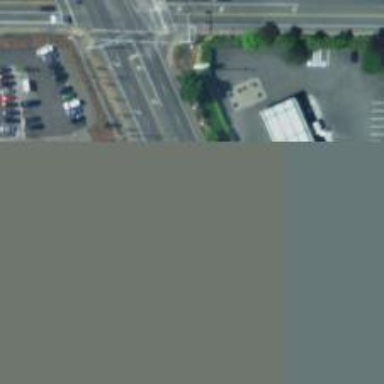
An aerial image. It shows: Primary highway with sidewalk on the left side.